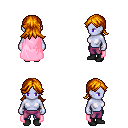
a pixel art fantasy rpg character, female body template, dark elf, purple skin, pink cape, magenta pants, dark blonde loose hair, black shoes, four views (front, back, left, right), 2x2 character sprite sheet, small pixel art, hard edges, no anti-aliasing